Question: This is a follow up question related to <URL>.
Thanks to previous help I have successfully imported a netCDF file (or files with MFDataset) and am able to compare the different times to one another to create another cumulative dataset. Here is a piece of the current code.
'''
from numpy import *
import netCDF4
import os
f = netCDF4.MFDataset('air.2m.1979.nc')
atemp = f.variables['air']
ntimes, ny, nx = atemp.shape
cold_days = zeros((ntimes, ny, nx), dtype=int)
for i in range(ntimes):
for b in range(ny):
for c in range(nx):
if i == 1:
if atemp[i,b,c] < 0:
cold_days[i,b,c] = 1
else:
cold_days[i,b,c] = 0
else:
if atemp[i,b,c] < 0:
cold_days[i,b,c] = cold_days[i-1,b,c] + 1
else:
cold_days[i,b,c] = 0
'''
This seems like a brute force way to get the job done, and though it works it takes a very long time. I'm not sure if it takes such a long time because I'm dealing with 365 349x277 matrices (35,285,645 pixels) or if my old school brute force way is simply slow in comparison to some built in python methods.
Below is an example of what I believe the code is doing. It looks at Time and increments cold days if temp < 0. If temp >= 0 than cold days resets to 0. In the below image you will see that the cell at row 2, column 1 increments each Time that passes but the cell at row 2, column 2 increments at Time 1 but resets to zero on Time 2.
Is there a more efficient way to rip through this netCDF dataset to perform this type of operation?

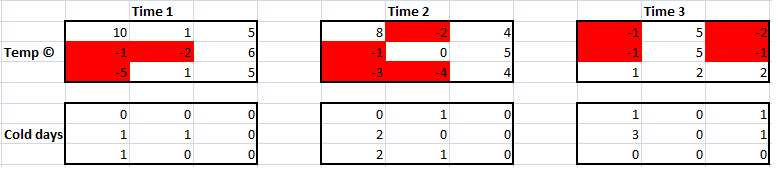
Answer: Seems like this is a minor modification -- just write the data out at each time step. Something close to this should work:
'''
from pylab import *
import netCDF4
# open NetCDF input files
f = netCDF4.MFDataset('/usgs/data2/rsignell/models/ncep/narr/air.2m.19??.nc')
# print variables
f.variables.keys()
atemp = f.variables['air']
print atemp
ntimes, ny, nx = shape(atemp)
cold_days = zeros((ny,nx),dtype=int)
# create output NetCDF file
nco = netCDF4.Dataset('/usgs/data2/notebook/cold_days.nc','w',clobber=True)
nco.createDimension('x',nx)
nco.createDimension('y',ny)
nco.createDimension('time',ntimes)
cold_days_v = nco.createVariable('cold_days', 'i4', ( 'time', 'y', 'x'))
cold_days_v.units='days'
cold_days_v.long_name='total number of days below 0 degC'
cold_days_v.grid_mapping = 'Lambert_Conformal'
timeo = nco.createVariable('time','f8',('time'))
lono = nco.createVariable('lon','f4',('y','x'))
lato = nco.createVariable('lat','f4',('y','x'))
xo = nco.createVariable('x','f4',('x'))
yo = nco.createVariable('y','f4',('y'))
lco = nco.createVariable('Lambert_Conformal','i4')
# copy all the variable attributes from original file
for var in ['time','lon','lat','x','y','Lambert_Conformal']:
for att in f.variables[var].ncattrs():
setattr(nco.variables[var],att,getattr(f.variables[var],att))
# copy variable data for time, lon,lat,x and y
timeo[:] = f.variables['time'][:]
lato[:] = f.variables['lat'][:]
xo[:] = f.variables['x'][:]
yo[:] = f.variables['y'][:]
for i in xrange(ntimes):
cold_days += atemp[i,:,:].data-273.15 < 0
# write the cold_days data
cold_days_v[i,:,:]=cold_days
# copy Global attributes from original file
for att in f.ncattrs():
setattr(nco,att,getattr(f,att))
nco.Conventions='CF-1.6'
nco.close()
'''